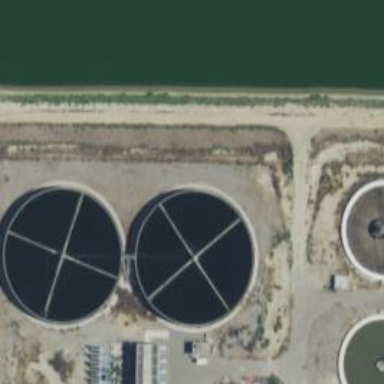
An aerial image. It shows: Basin used for wastewater.